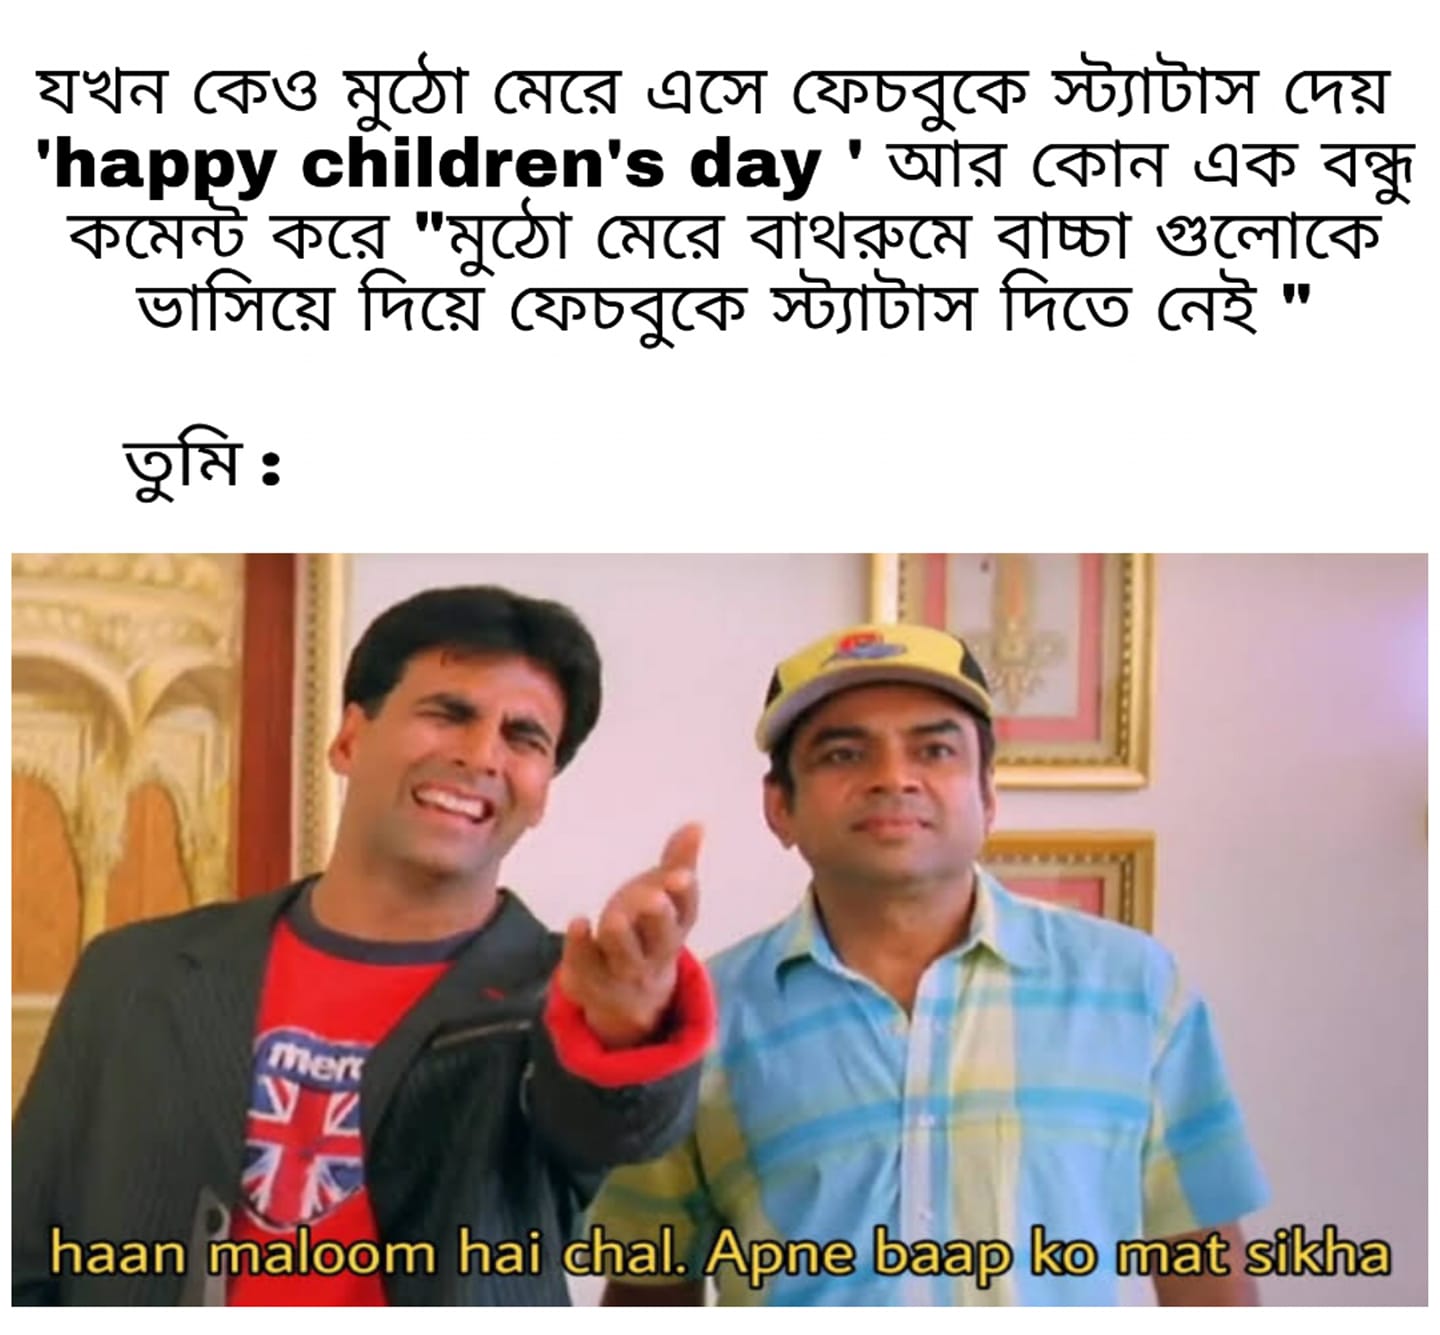
Caption: যখন কেও মুঠো মেরে এসে ফেচবুকে স্ট্যাটাস দেয় ' Happy children day '    আরে কোন এক বন্ধু কমেন্ট করে  " মুঠো মেরে বাথরুমে বাচ্চা গুলোকে ভাসিয়ে দিয়ে ফেচবুকে স্ট্যাটাস দিতে নেই "     haan maloom hai chal. Apne baap ko mat sikha
Label: non-hate